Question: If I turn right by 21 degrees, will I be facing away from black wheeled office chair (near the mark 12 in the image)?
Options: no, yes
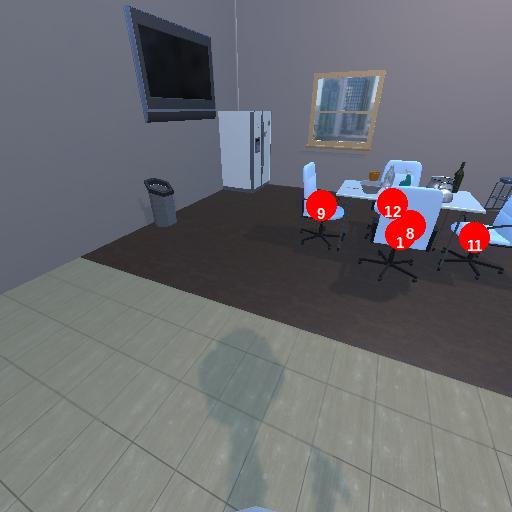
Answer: no